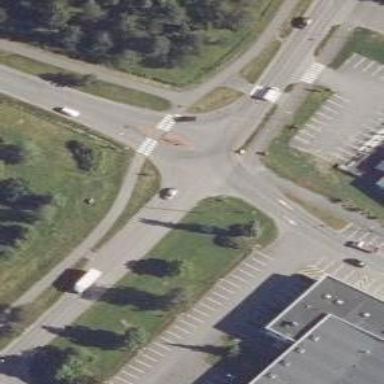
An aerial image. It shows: Uncontrolled road crossing.